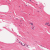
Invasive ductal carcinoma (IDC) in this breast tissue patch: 0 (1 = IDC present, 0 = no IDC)